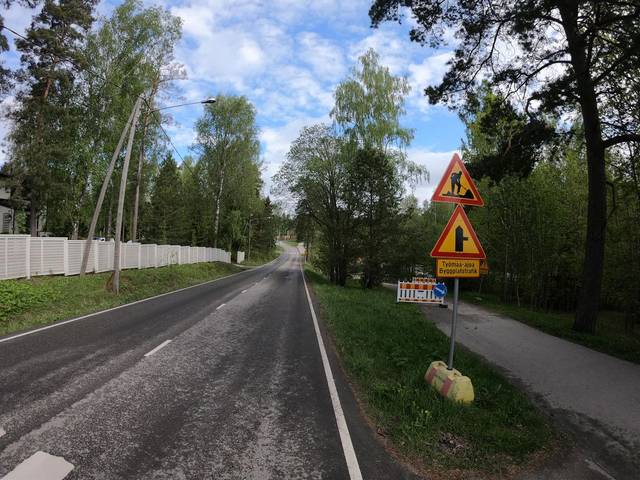
Region: Finland
Coordinates: 60.145, 24.682